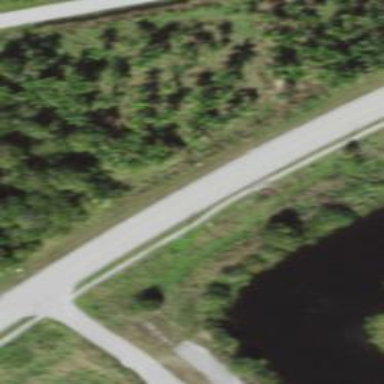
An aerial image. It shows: Secondary road with asphalt surface.